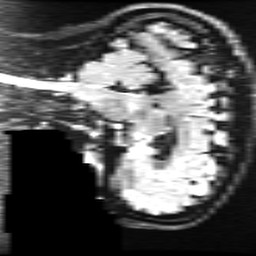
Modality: FLAIR
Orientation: sagittal
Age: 27
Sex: female
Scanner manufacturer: ge
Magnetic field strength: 3 T
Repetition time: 11 s
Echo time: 0.1497 s